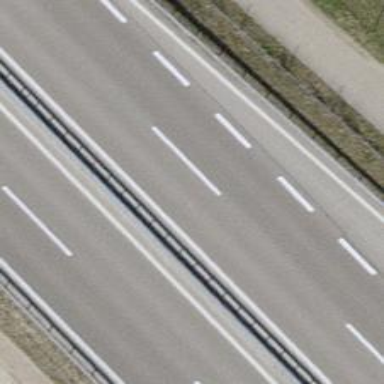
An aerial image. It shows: Asphalt motorroad with trunk classification.